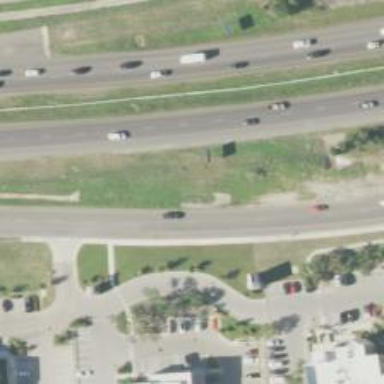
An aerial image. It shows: Secondary road with asphalt surface and frontage road.